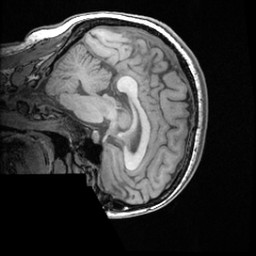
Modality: T1w
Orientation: sagittal
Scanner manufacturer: ge
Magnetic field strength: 3 T
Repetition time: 0.008612 s
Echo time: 0.003404 s